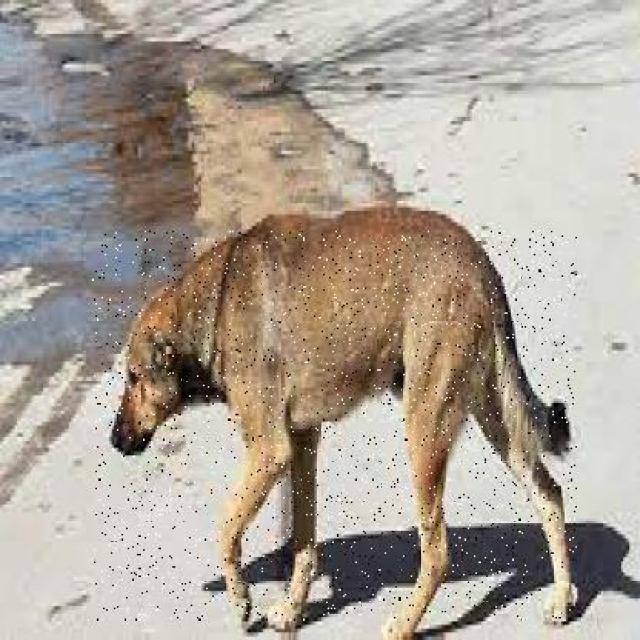
Healthy canine skin — no visible lesions, inflammation, or abnormalities. The skin and coat appear normal.